Current action and preconditions to check: trajectory_clear

Your task: For each precondition in the list above, predict whether it will hold at this action.

Consider the current scene as observed from the mobile robot's camera, and analyze the predicted future states of all dynamic agents (e.g., people, animals, vehicles, or any moving entities) within the NEXT SECOND.

IMPORTANT: Only answer "very likely" if you are absolutely certain—based on strong, clear evidence—that a dynamic agent will violate the precondition in the predicted future state. Do NOT answer "very likely" for unlikely, ambiguous, or low-probability risks.

Ask yourself for each precondition: Is there a high probability, with clear and convincing evidence, that the predicted future states of any dynamic agent will interfere with the predicted future state of the currently executing action within the NEXT SECOND, causing that precondition to fail?

Assess the risk level based on these predictions. Use "likely" or "very likely" if motions create a clear risk of interference.

Use "neutral" or "improbable" if agents are nearby but their predicted paths are clearly diverging or non-conflicting.

Failure Risk Categories: "very improbable", "improbable", "neutral", "likely", "very likely"

Answer Format: Output ONLY the probability_of_failure value from these categories: "very improbable", "improbable", "neutral", "likely", "very likely"

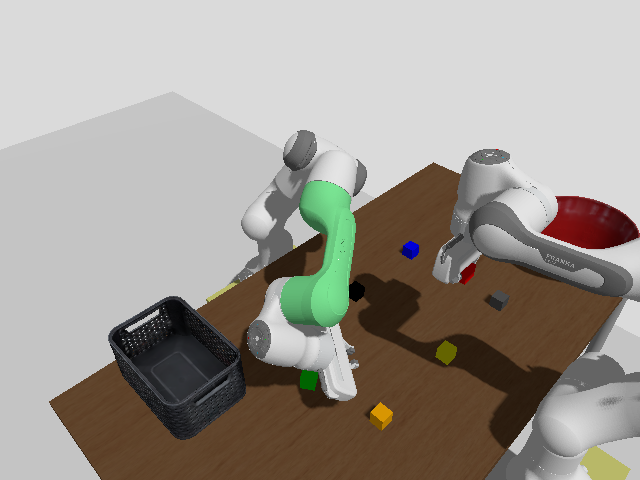

Answer: very improbable